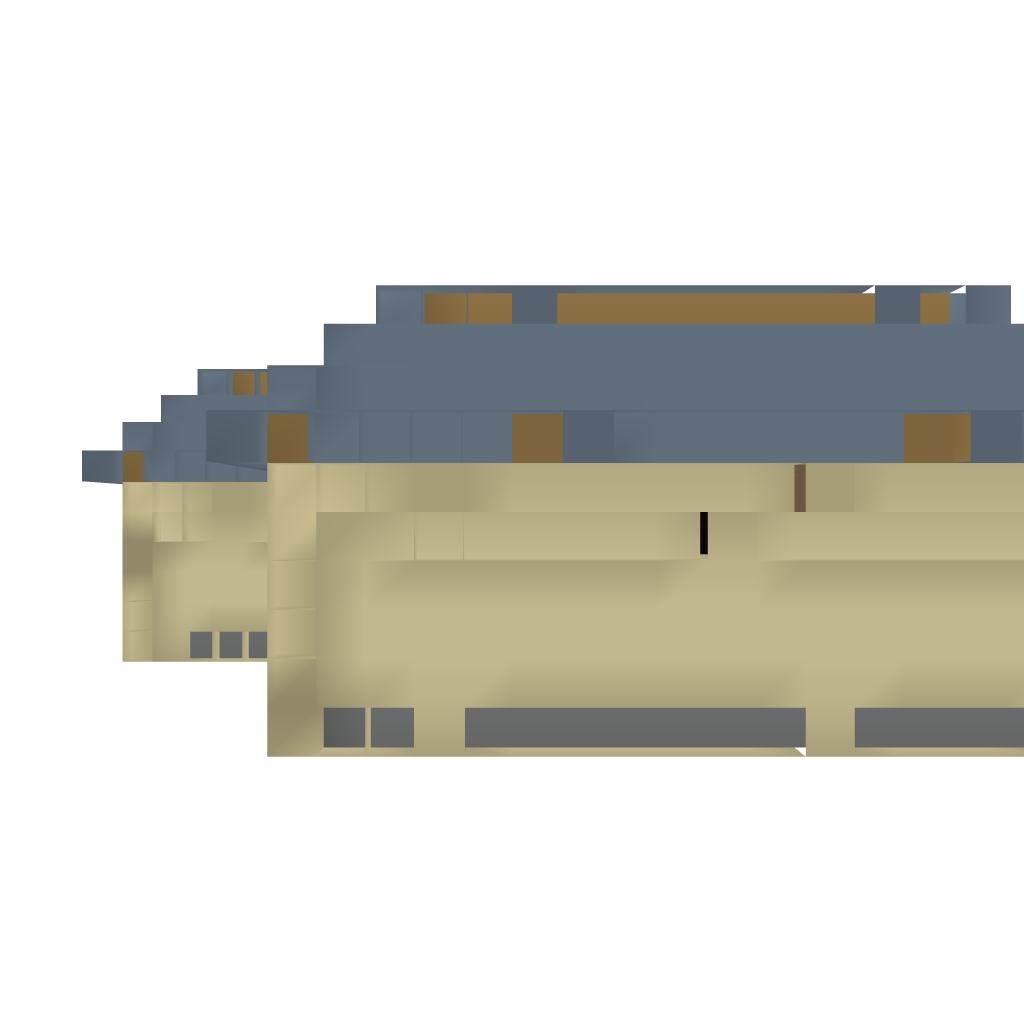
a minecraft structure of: Desert House